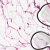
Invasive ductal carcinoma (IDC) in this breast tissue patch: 0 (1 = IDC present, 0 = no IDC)